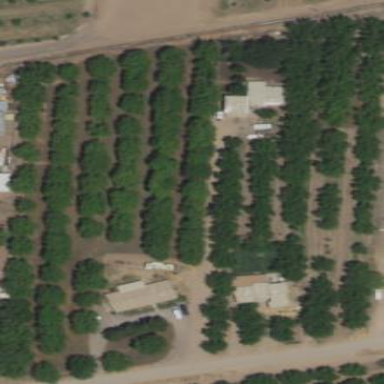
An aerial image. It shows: Orchard.